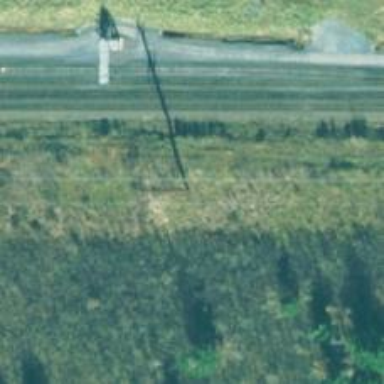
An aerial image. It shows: Power tower.